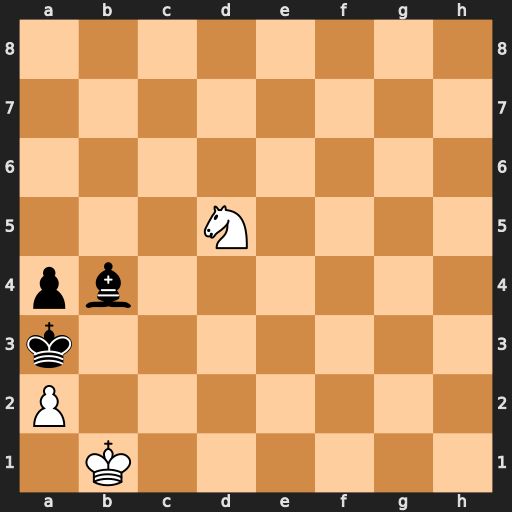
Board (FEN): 8/8/8/3N4/pb6/k7/P7/1K6
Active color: w
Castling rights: -
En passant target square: -
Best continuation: Ne3 Be1 Nc2#